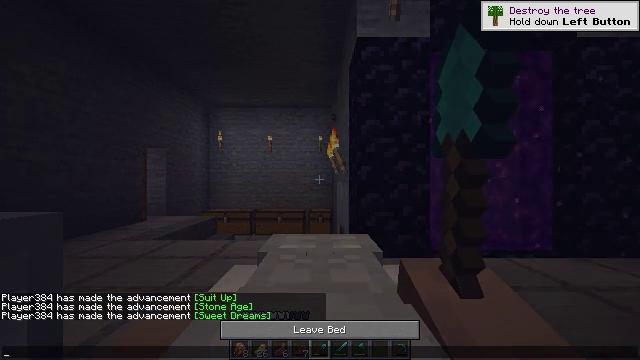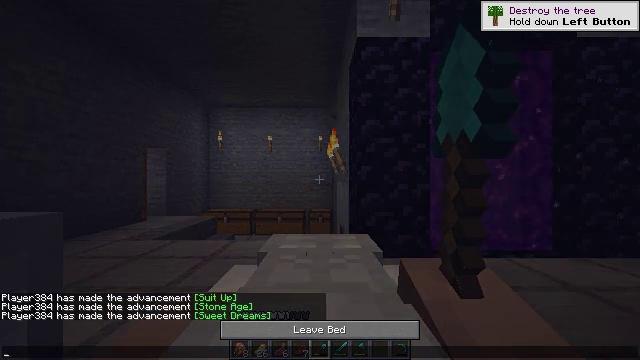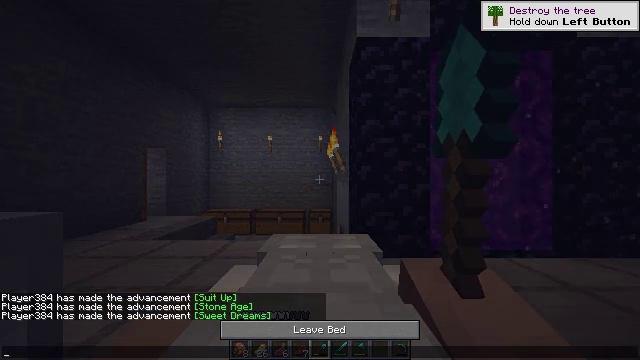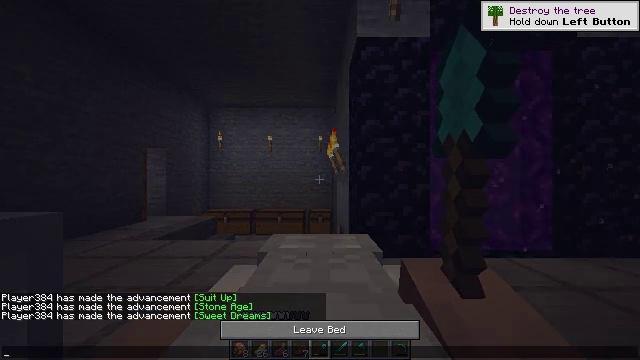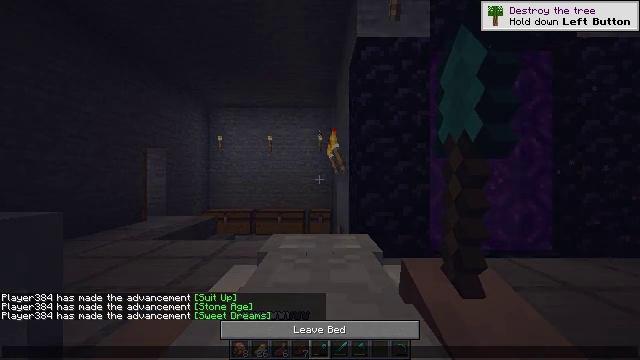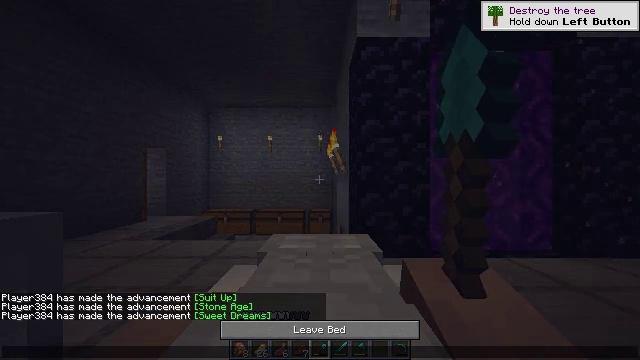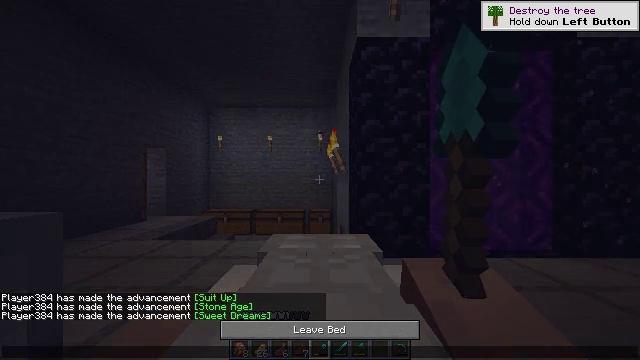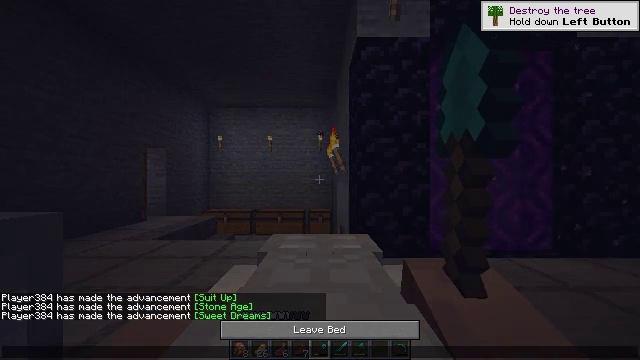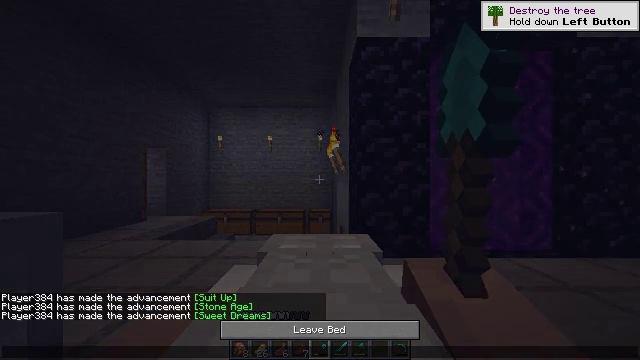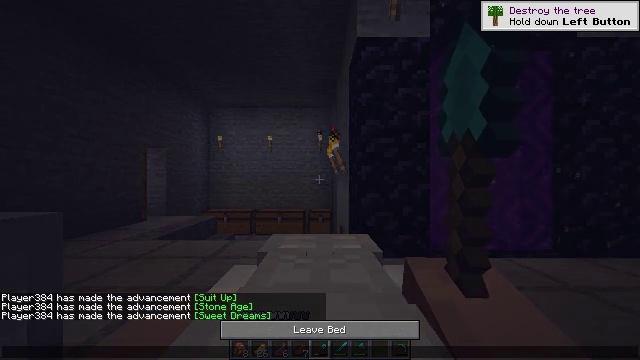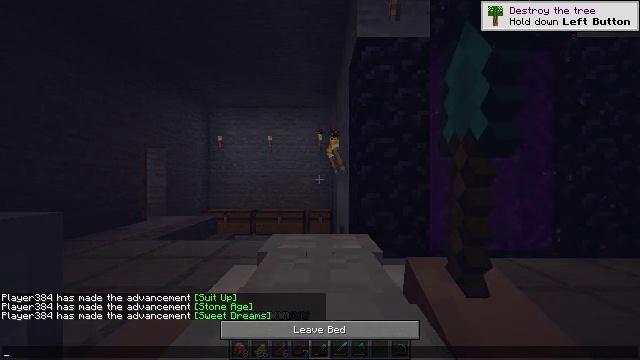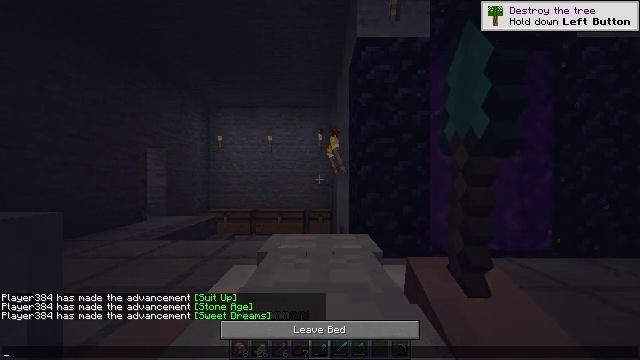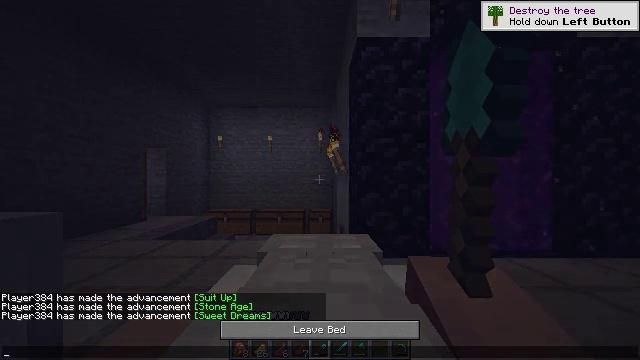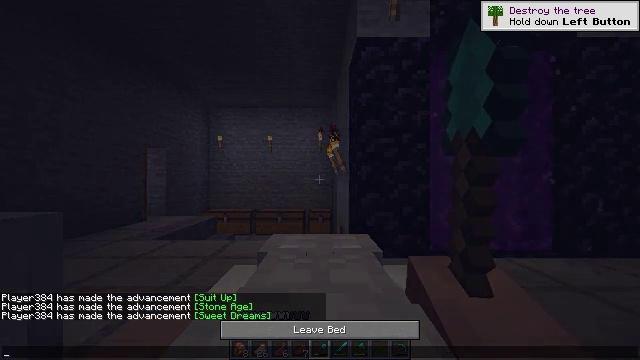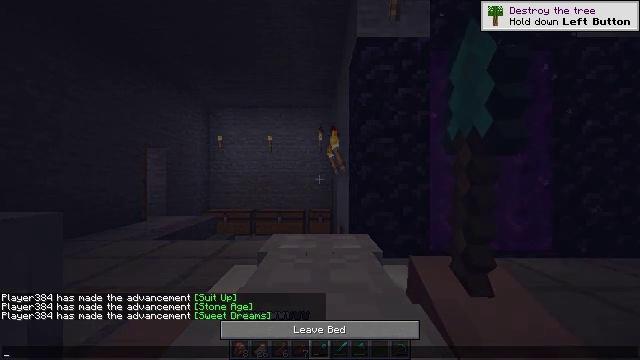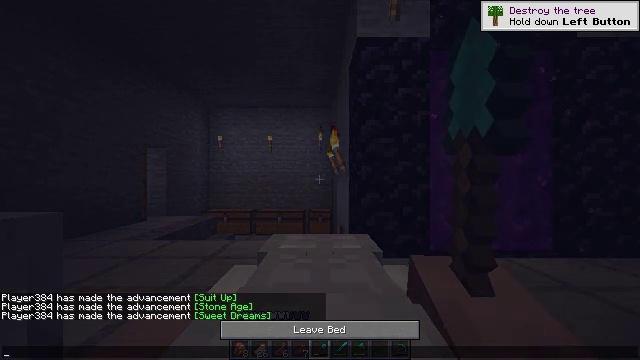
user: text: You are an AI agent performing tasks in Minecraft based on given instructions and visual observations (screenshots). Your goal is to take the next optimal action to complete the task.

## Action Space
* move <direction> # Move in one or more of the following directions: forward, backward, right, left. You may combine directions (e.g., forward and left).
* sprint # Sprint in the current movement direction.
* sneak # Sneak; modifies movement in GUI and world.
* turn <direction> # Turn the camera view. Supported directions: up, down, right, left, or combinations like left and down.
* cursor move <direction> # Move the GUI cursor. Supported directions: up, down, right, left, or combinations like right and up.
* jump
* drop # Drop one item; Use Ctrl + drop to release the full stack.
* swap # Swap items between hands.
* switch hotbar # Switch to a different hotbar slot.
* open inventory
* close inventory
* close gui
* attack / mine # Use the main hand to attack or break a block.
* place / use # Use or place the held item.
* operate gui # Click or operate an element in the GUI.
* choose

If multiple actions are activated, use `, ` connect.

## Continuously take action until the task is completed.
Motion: motion action
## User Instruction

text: craft item air
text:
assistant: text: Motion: no_op
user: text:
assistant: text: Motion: no_op
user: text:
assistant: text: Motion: no_op
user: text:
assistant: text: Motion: no_op
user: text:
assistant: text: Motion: no_op
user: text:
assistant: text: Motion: no_op
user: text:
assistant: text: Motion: no_op
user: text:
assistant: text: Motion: no_op
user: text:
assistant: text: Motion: no_op
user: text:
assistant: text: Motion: no_op
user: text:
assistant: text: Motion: no_op
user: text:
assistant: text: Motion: no_op
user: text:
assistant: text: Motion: no_op
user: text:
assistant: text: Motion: no_op
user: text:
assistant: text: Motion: no_op
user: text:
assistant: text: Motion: no_op
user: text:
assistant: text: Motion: no_op
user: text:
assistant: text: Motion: no_op
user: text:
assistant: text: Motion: no_op
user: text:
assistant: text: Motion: no_op
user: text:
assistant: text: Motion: no_op
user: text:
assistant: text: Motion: no_op
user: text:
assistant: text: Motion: no_op
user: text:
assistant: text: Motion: no_op
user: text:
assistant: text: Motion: no_op
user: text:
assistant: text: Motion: no_op
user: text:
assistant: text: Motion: no_op
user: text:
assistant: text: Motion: no_op
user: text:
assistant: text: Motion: no_op
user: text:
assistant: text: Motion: no_op